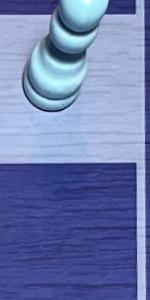
Label: Empty